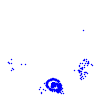
Particle: electron